Aerial crown-view tile of a tropical tree (Barro Colorado Island, Panama), acquired 20241112:
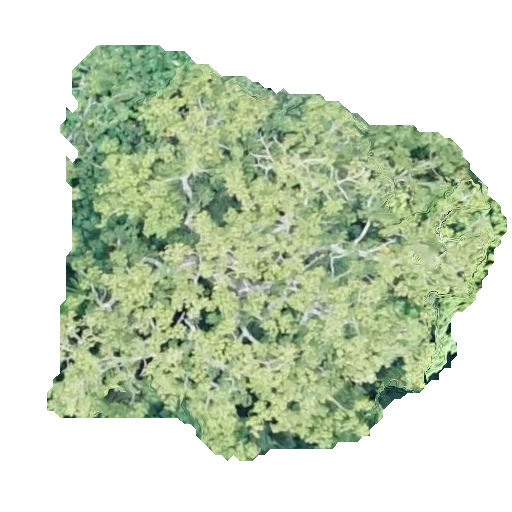
Species: Alseis blackiana
GBIF accepted scientific name: Alseis blackiana
Crown area: 211.455 m²